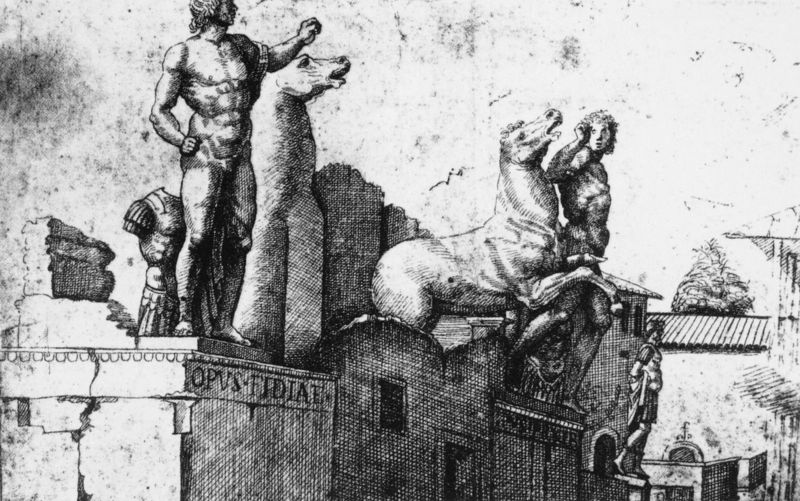
Titel: Darstellung der Dioskuren
Künstler: Umkreis des Giuliano da Sangallo
Institution: verschollen
Schlagwörter: akt, feder, körper, mann, schatten, weiß, stadt, licht, schwarz, straße, tür, zeichnung, dach, gebäude, ornament, herr, häuser, busch, pferd, pferde, skulptur, statue, schrift, fassade, grafik, graphik, rundbogen, krieg, detail, inschrift, tusche, ruine, burg, torso, schraffur, bleistift, rüstung, rom, fragment, römer, statuen, ross, fesnter, federzeichnung, bauwerk, zeichung, bauskulptur, opus